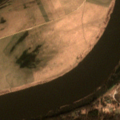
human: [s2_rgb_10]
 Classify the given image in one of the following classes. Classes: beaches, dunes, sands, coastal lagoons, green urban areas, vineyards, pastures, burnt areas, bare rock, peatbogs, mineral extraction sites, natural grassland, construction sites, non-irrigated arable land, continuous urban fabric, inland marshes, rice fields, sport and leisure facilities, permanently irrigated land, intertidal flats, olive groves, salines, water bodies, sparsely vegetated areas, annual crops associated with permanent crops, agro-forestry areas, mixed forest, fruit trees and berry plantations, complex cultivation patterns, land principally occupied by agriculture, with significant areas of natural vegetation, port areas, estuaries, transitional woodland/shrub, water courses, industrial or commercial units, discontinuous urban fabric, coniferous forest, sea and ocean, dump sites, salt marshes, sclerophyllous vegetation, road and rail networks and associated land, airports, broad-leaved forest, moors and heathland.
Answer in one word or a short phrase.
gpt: pastures, mixed forest, transitional woodland/shrub, water courses